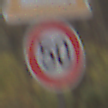
Verkehrszeichen: Geschwindigkeit50
Zusatzzeichen oben: WildwechselRechts
Umgebung: Outdoor, Nature
Tageszeit: MorningAfternoon
Wetter: Overcast
Licht: Natural
Jahreszeit: Autumn
Kontrast: LowContrast